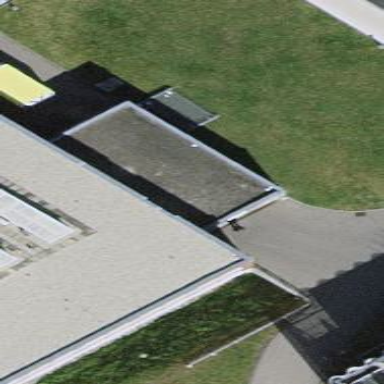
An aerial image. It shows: View of roof of building.